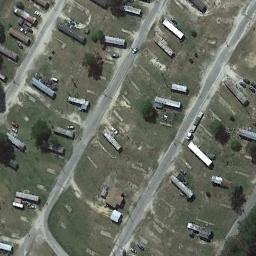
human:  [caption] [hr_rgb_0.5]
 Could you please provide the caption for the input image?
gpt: The sparse mobile home park has some mobile homes on the grass and some roads go through the mobile home park .

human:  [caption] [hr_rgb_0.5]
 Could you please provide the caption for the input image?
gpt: There are neat rows of mobile homes on both sides of the road .

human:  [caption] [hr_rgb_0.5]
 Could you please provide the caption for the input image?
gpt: Many buildings of different shapes and sizes are in mobile home parks .

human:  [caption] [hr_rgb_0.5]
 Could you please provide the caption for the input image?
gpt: The mobile home park is on the grass next to the road .

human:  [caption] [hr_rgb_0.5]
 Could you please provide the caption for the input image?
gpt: There are some buildings on green lawns on the mobile home park .